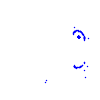
Particle: kaon